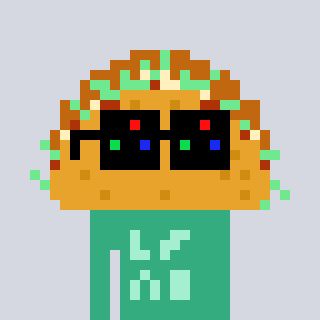
a pixel art character with square black sunglasses, a taco-shaped head and a teal-colored body on a cool background